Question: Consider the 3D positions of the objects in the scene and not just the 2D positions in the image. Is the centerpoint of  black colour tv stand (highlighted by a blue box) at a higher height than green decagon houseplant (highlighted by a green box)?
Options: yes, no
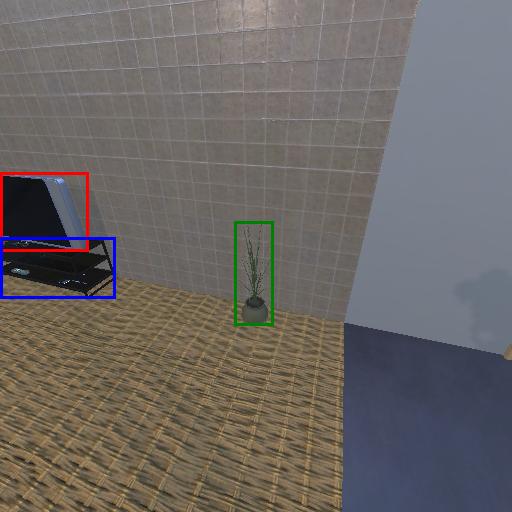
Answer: yes